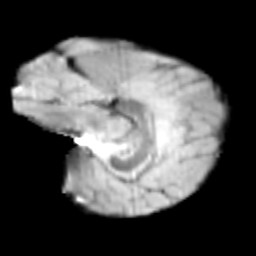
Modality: T2w
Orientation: sagittal
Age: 10
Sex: female
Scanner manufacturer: siemens
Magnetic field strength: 3 T
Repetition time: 3.8 s
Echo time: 0.07 s